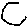
Label: hexagon